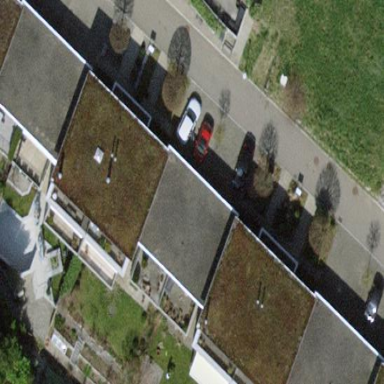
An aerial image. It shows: Group of garages.